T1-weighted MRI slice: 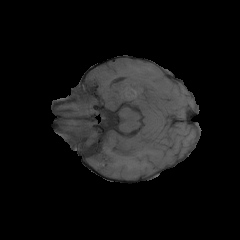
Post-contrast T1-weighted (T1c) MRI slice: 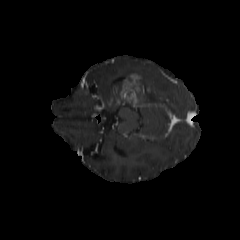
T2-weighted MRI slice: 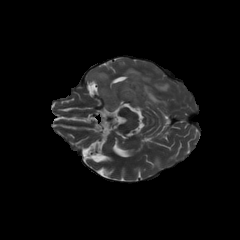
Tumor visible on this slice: yes